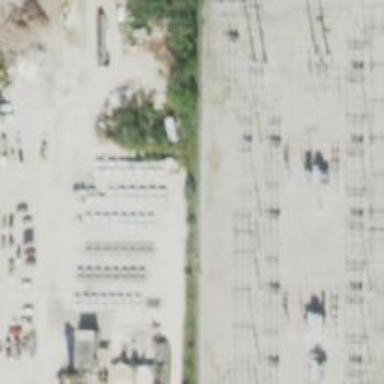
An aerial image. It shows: Switch used for power control.